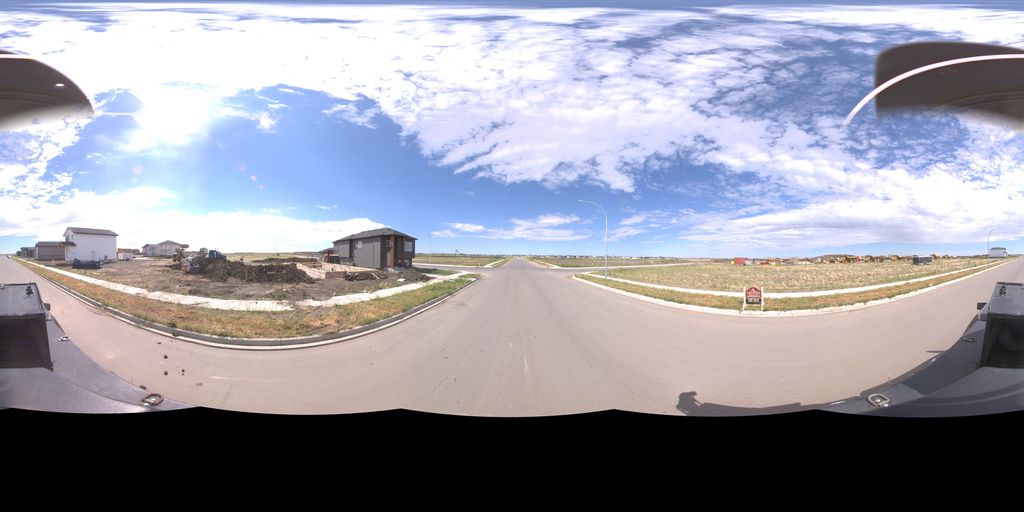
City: saskatoon